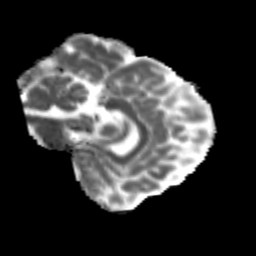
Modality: MD
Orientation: sagittal
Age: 25
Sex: male
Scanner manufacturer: siemens
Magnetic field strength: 3 T
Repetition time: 3.5 s
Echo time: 0.113 s